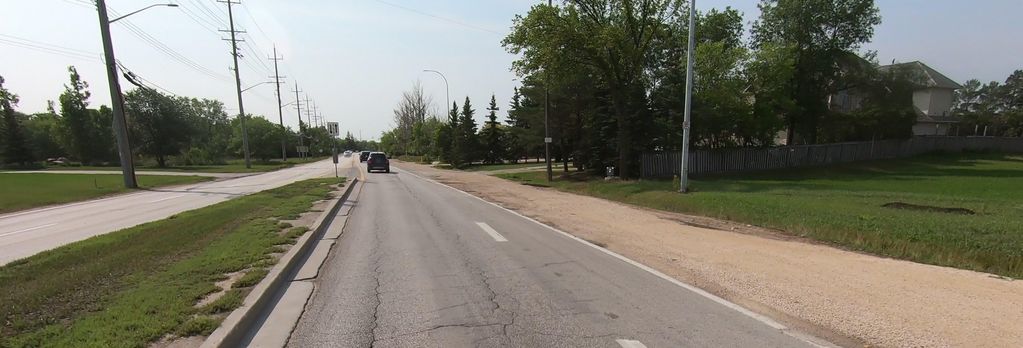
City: winnipeg